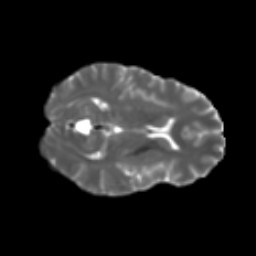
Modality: T2w
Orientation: axial
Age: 42
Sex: female
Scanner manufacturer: ge
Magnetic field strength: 3 T
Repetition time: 7.8 s
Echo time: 0.0611 s